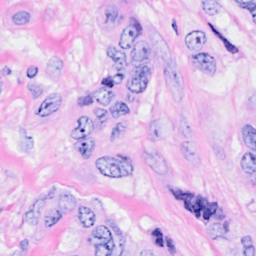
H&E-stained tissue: Breast